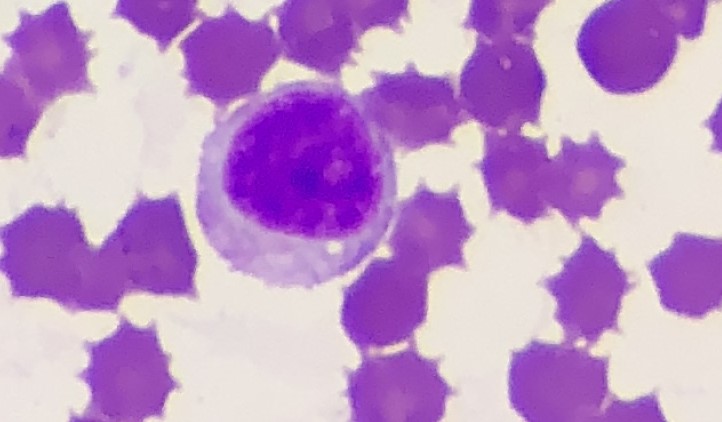
White blood cell type: Lymphocyte